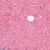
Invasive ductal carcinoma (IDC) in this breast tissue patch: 0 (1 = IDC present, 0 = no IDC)